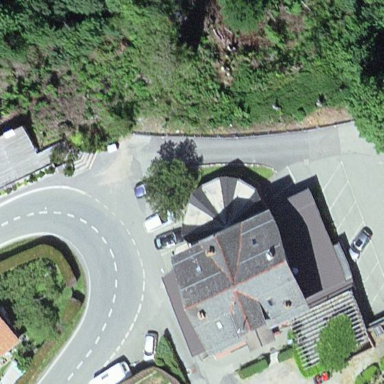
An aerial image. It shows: Restaurant in building.